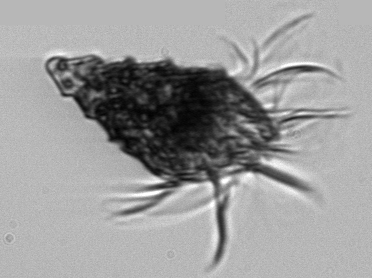
Label: Laboea_strobila